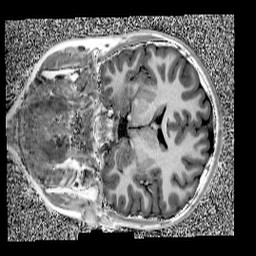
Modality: UNIT1
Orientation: coronal
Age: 10
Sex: female
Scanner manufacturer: siemens
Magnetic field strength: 3 T
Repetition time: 4 s
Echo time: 0.00303 s